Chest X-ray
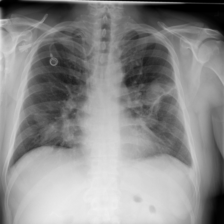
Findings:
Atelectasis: negative
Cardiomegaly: negative
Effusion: negative
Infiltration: negative
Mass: negative
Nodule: negative
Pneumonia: negative
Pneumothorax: negative
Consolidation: negative
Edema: negative
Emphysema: negative
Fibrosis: negative
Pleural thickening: negative
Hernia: negative